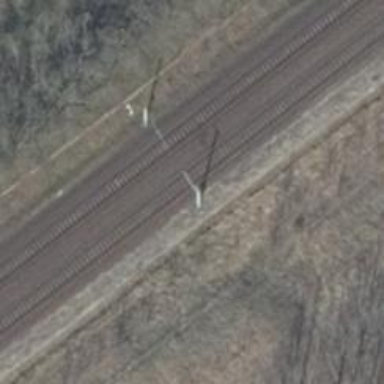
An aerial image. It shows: Milestone along the railway track with catenary mast.